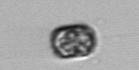
Label: Thalassiosira